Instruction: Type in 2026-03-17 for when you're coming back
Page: home
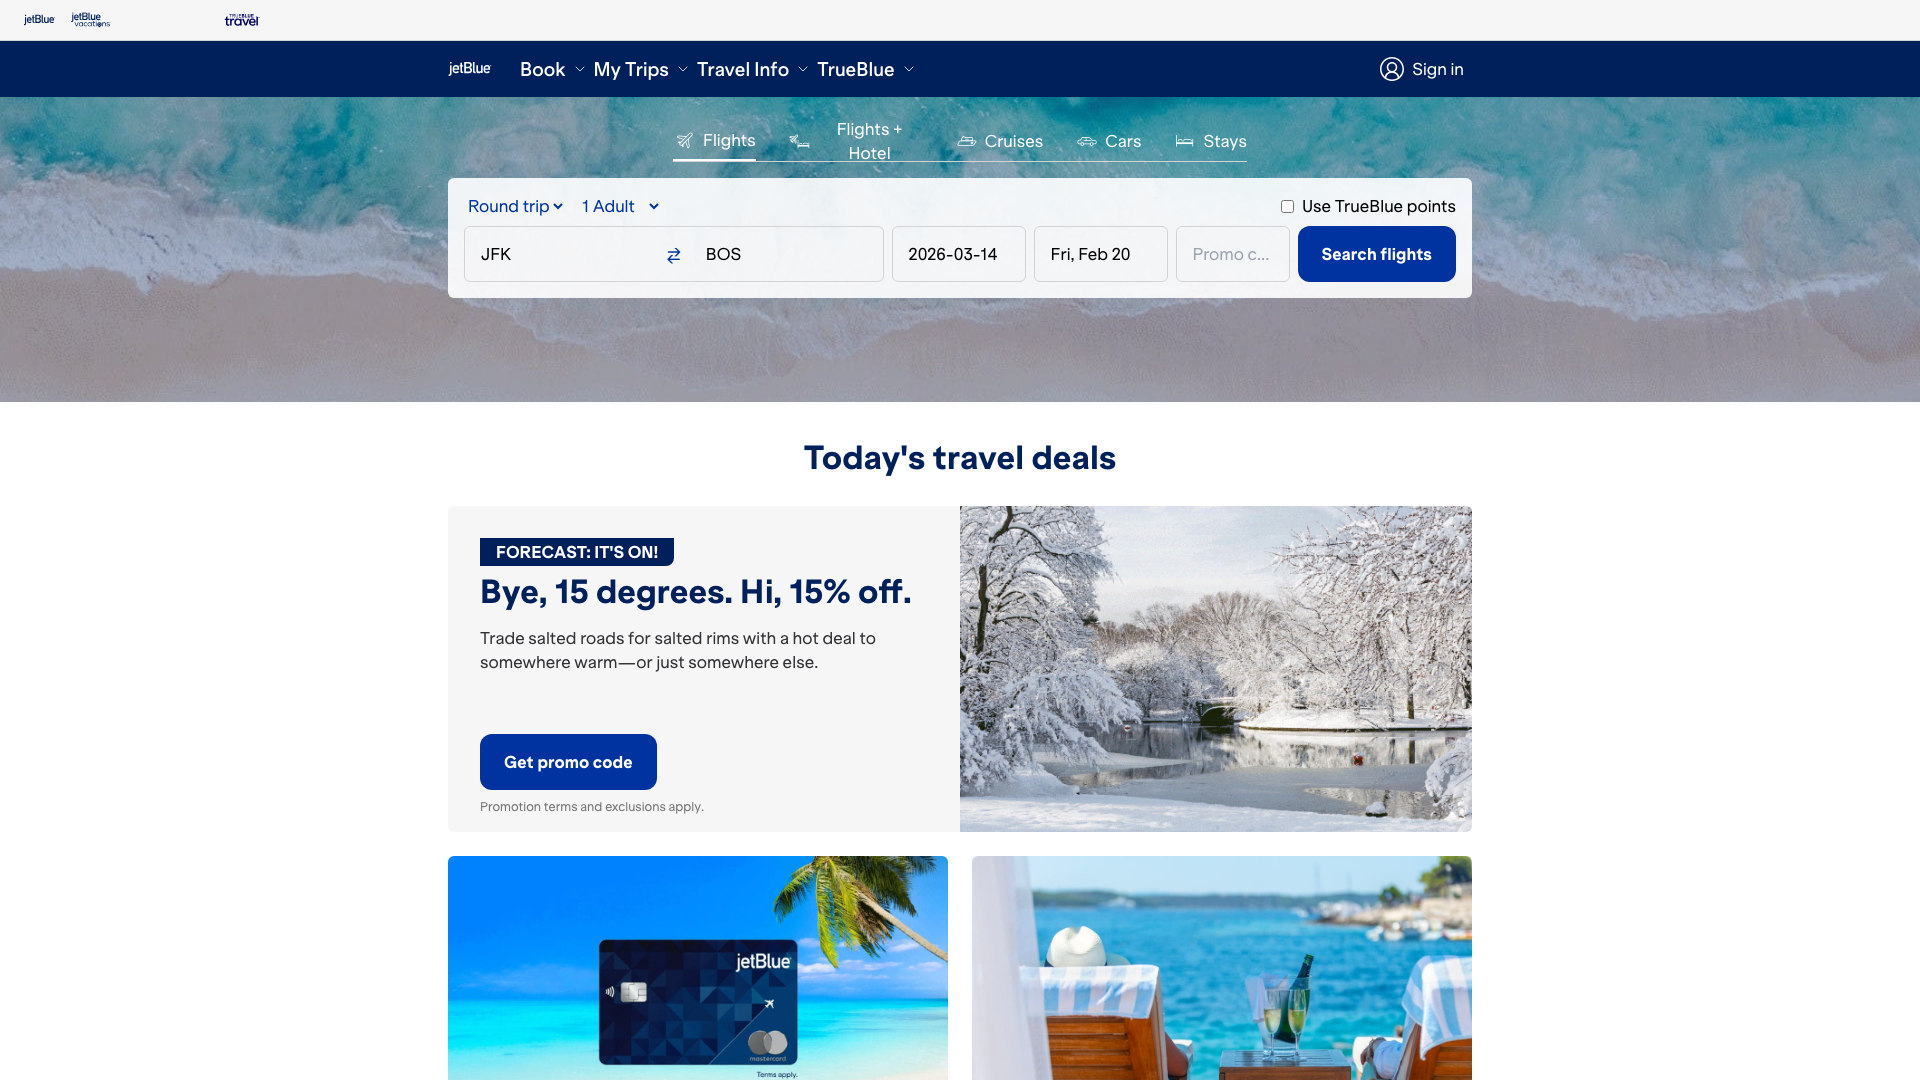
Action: type